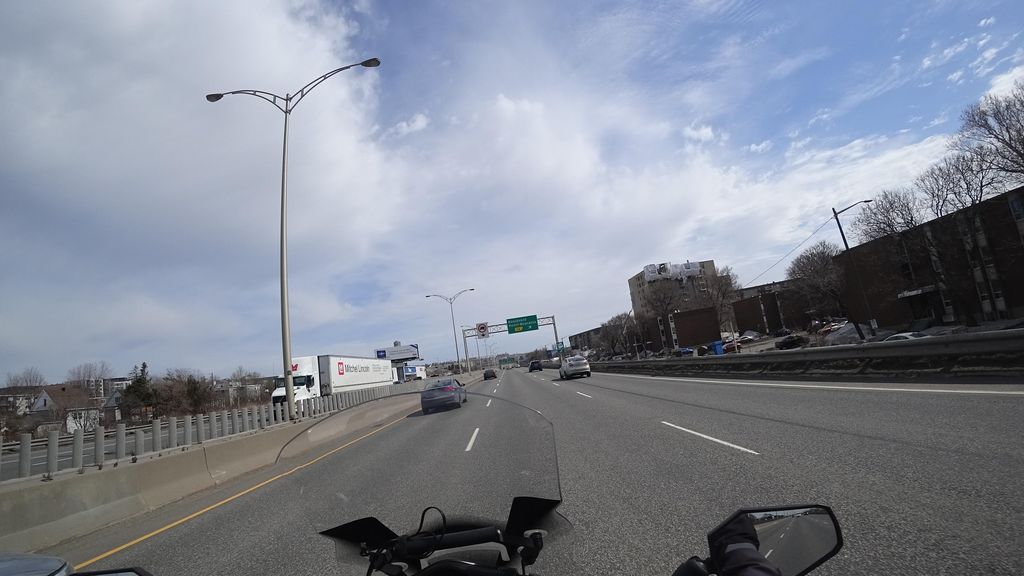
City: quebec_city